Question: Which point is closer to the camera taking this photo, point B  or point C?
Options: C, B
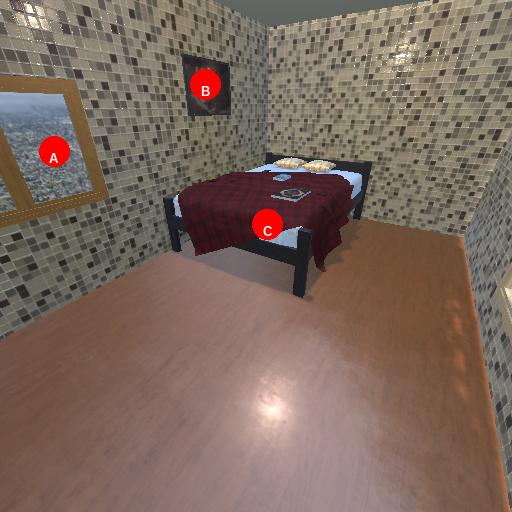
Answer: C